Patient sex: M
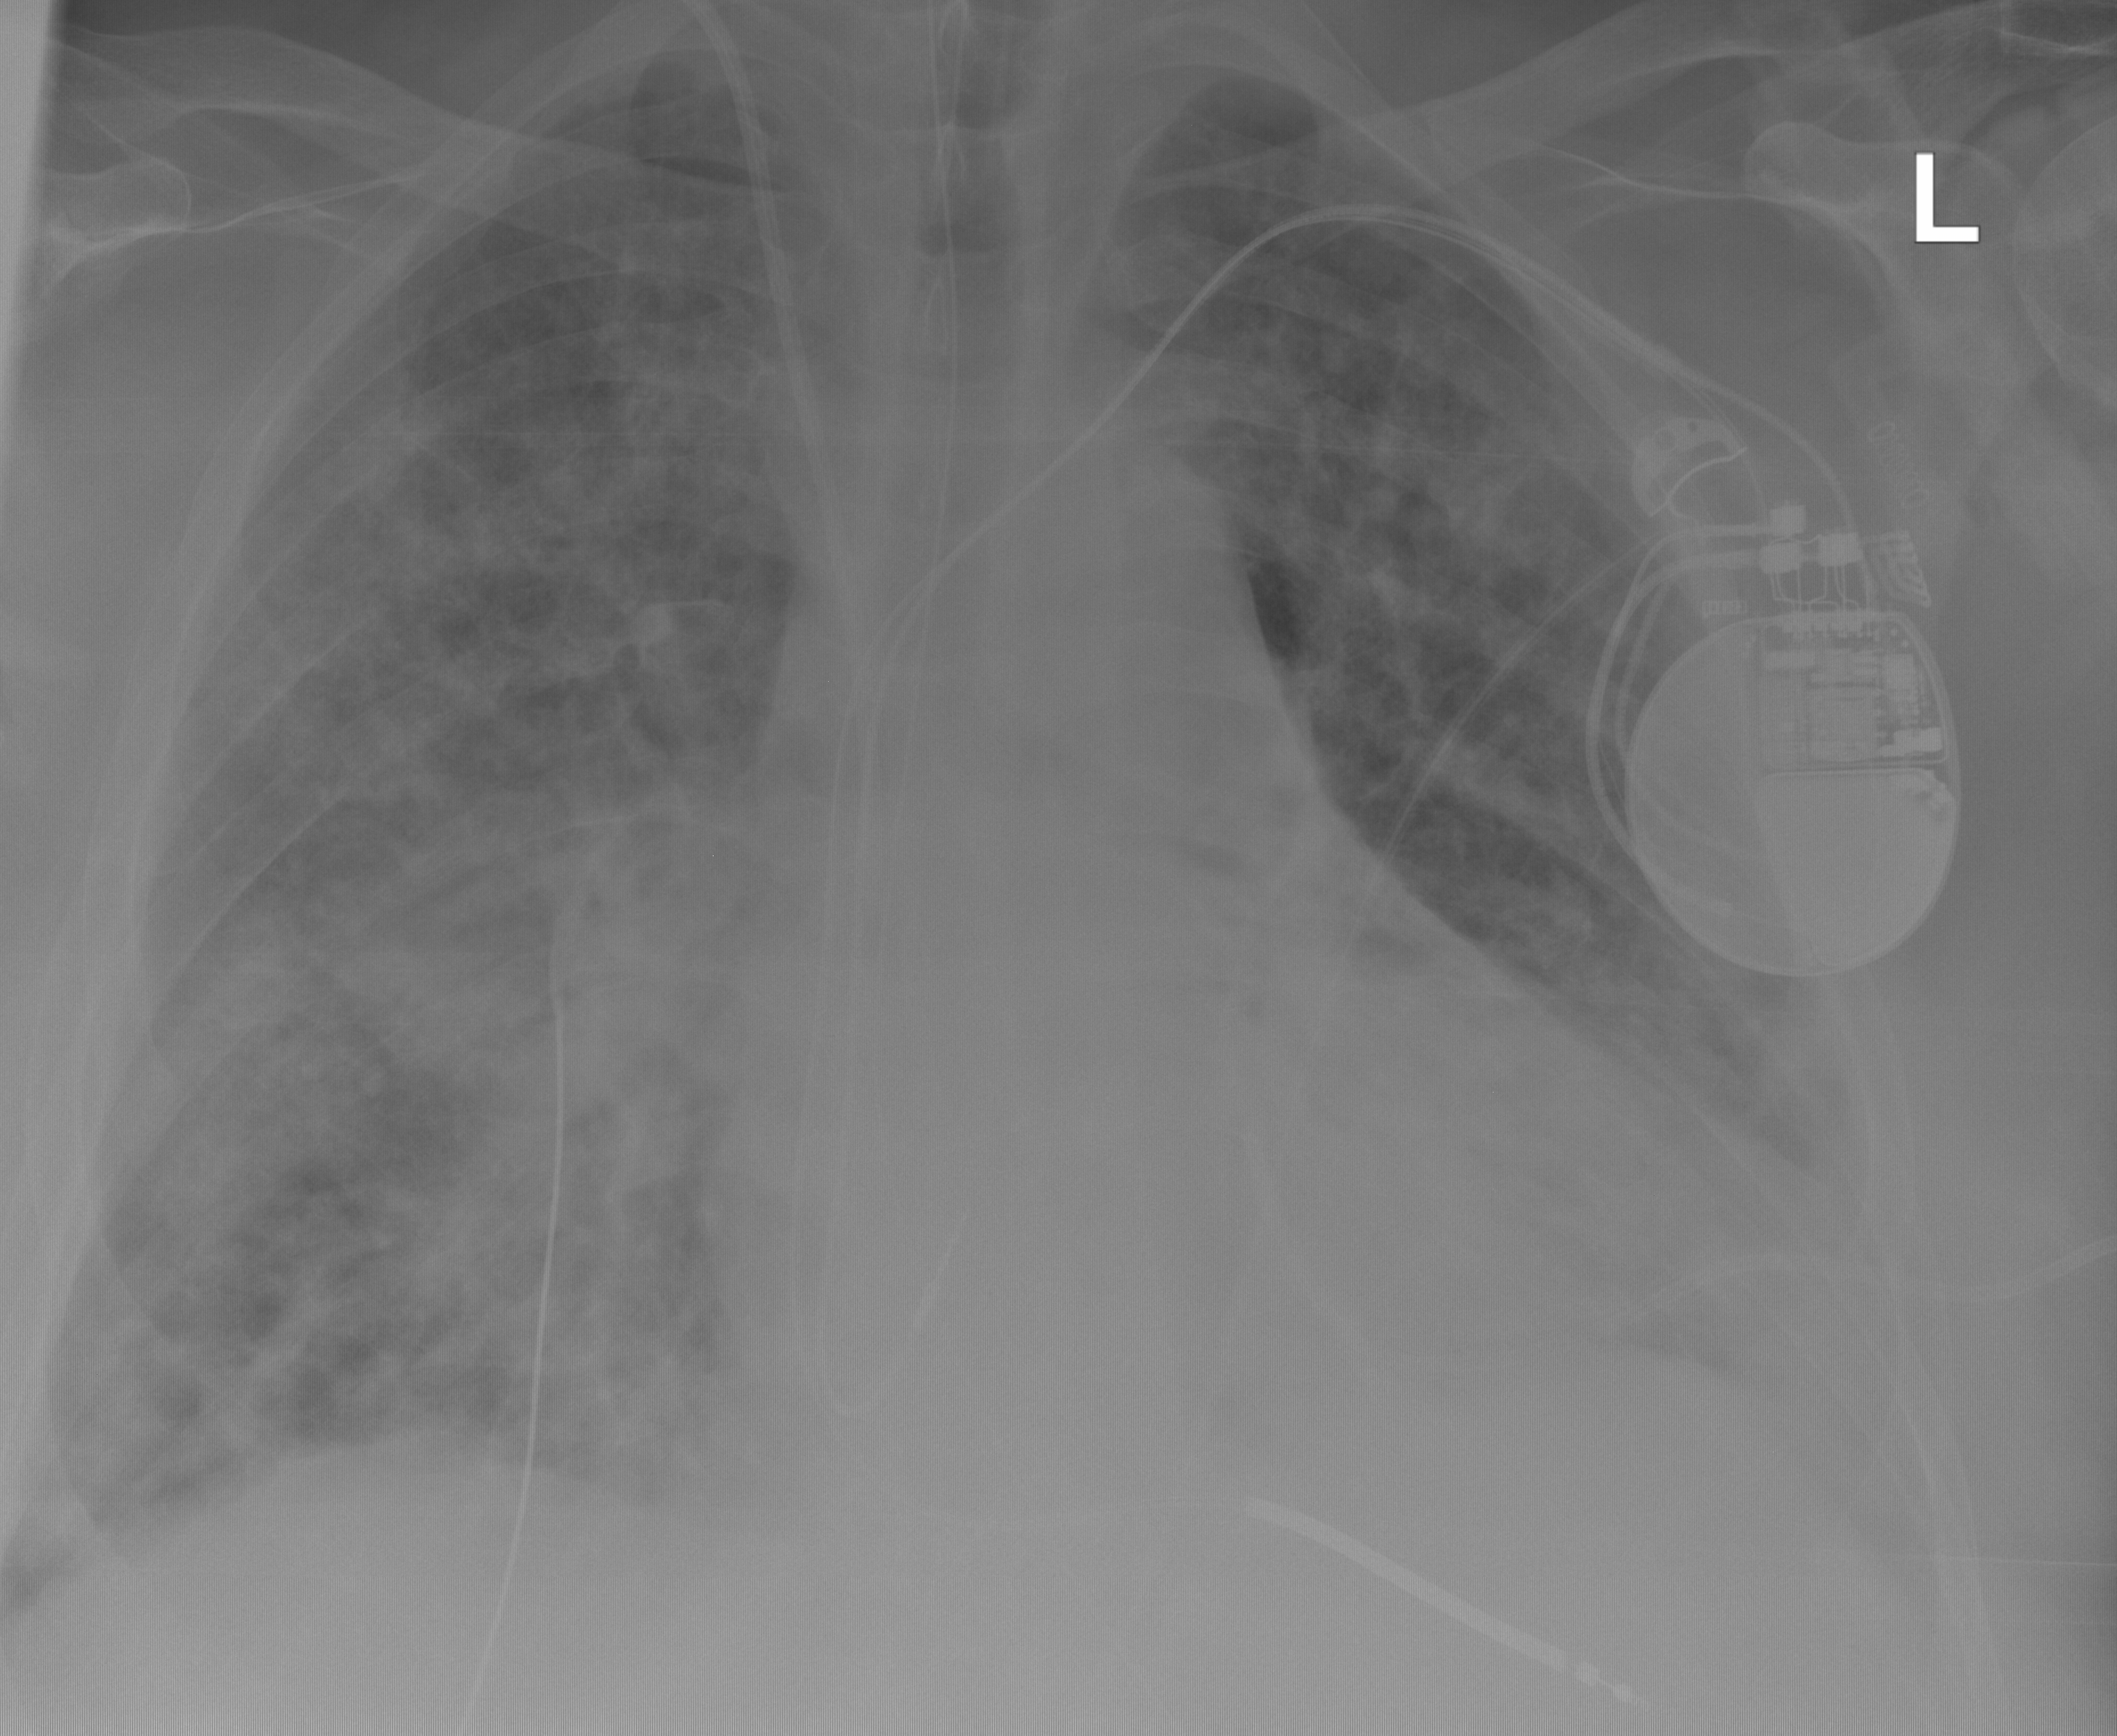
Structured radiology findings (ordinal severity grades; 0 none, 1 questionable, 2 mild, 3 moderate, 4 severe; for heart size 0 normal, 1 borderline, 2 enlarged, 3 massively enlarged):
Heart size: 2
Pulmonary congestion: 3
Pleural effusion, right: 0
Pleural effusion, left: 2
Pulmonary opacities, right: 3
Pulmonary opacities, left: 3
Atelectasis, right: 2
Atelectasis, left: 2